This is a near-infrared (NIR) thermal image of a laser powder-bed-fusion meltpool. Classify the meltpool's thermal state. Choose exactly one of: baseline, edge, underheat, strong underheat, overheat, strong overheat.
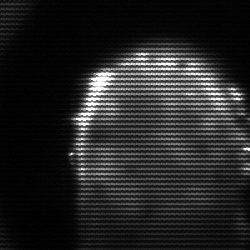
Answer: baseline